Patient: sex M, age 71
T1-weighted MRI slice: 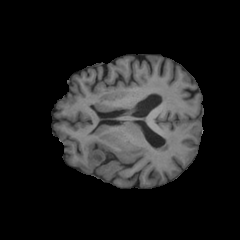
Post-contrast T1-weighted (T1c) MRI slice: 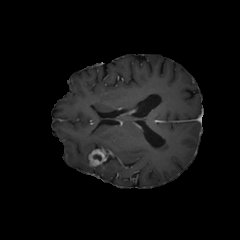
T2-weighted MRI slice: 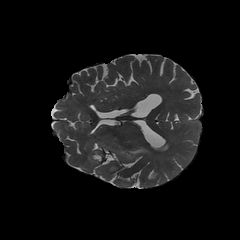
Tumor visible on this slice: yes
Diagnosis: Glioblastoma, IDH-wildtype
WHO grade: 4